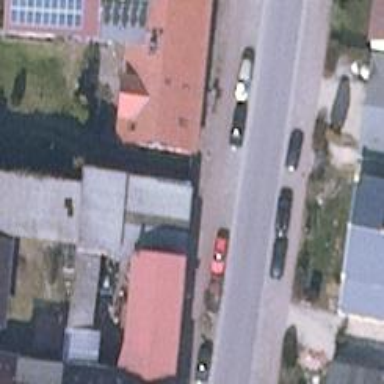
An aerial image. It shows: Car repair shop.